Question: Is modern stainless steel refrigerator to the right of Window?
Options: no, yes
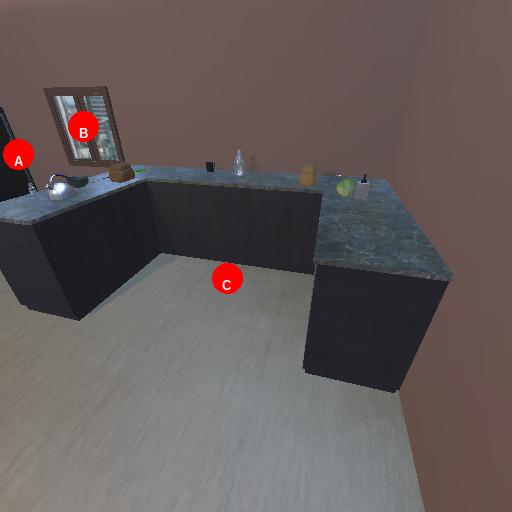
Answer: no